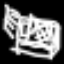
Label: bed